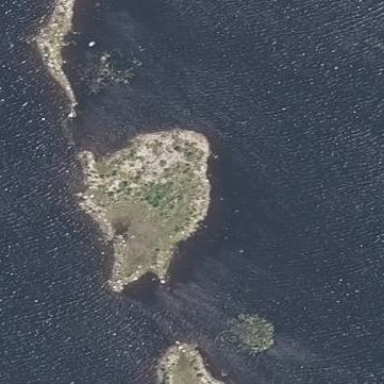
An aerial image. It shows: Islet located in marsh wetland area.